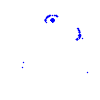
Particle: proton